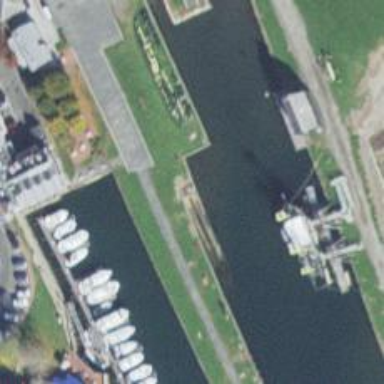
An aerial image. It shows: Slipway on leisure land.